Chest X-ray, PA view. Patient: 51 years old, sex F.
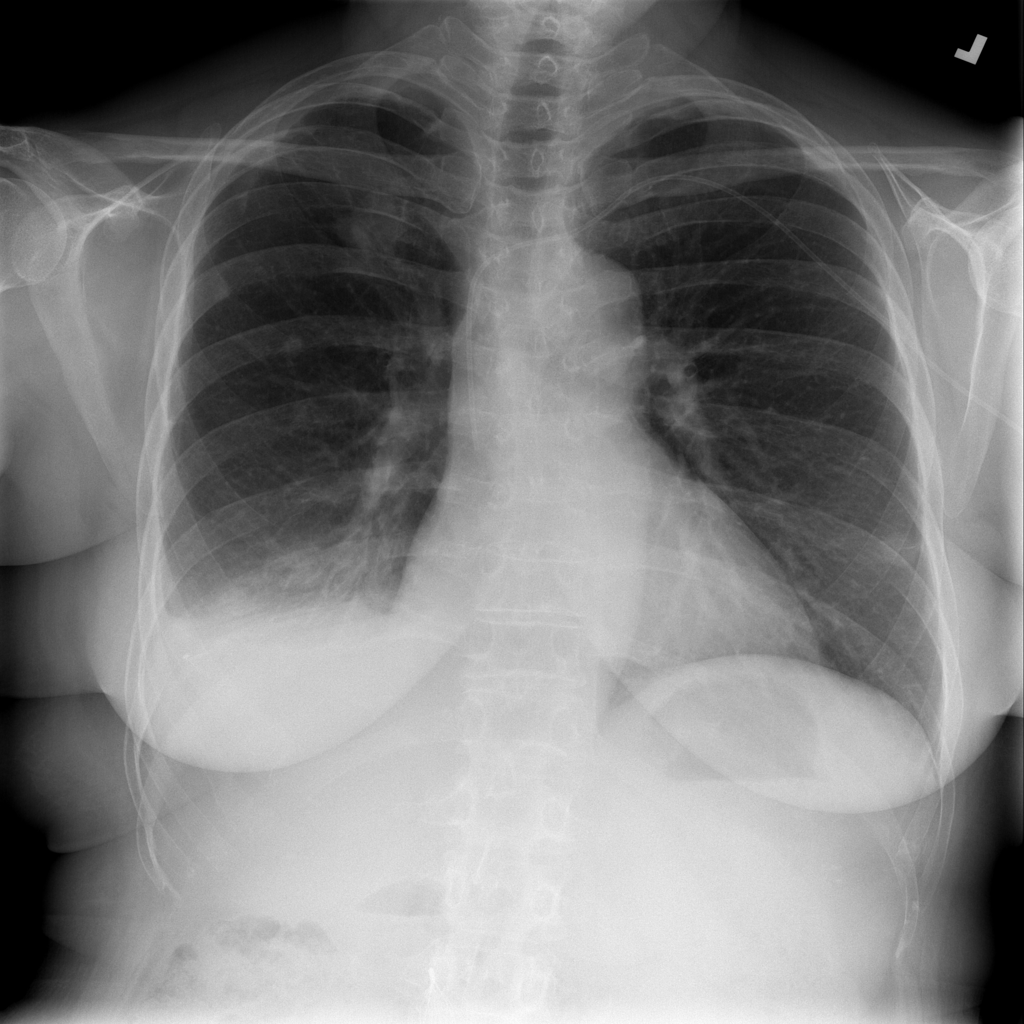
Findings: No Finding